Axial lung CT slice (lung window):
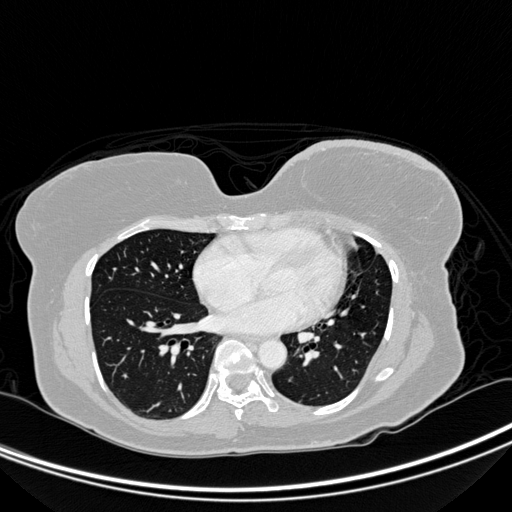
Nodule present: no